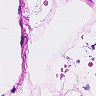
Metastatic tissue present: no